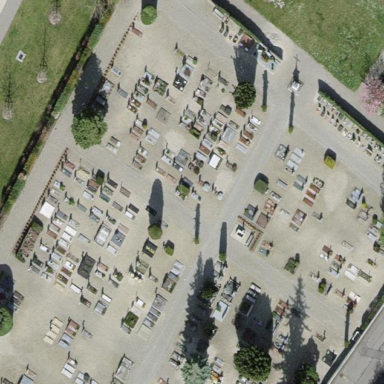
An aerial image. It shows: Cemetery.